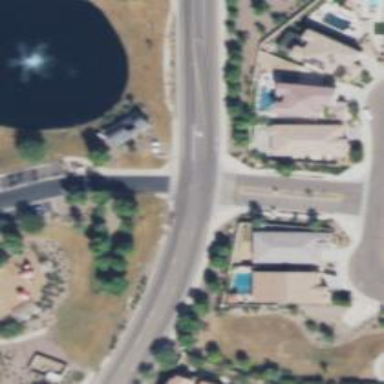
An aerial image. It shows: Road with stop sign.